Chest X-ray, PA view. Patient: 18 years old, sex F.
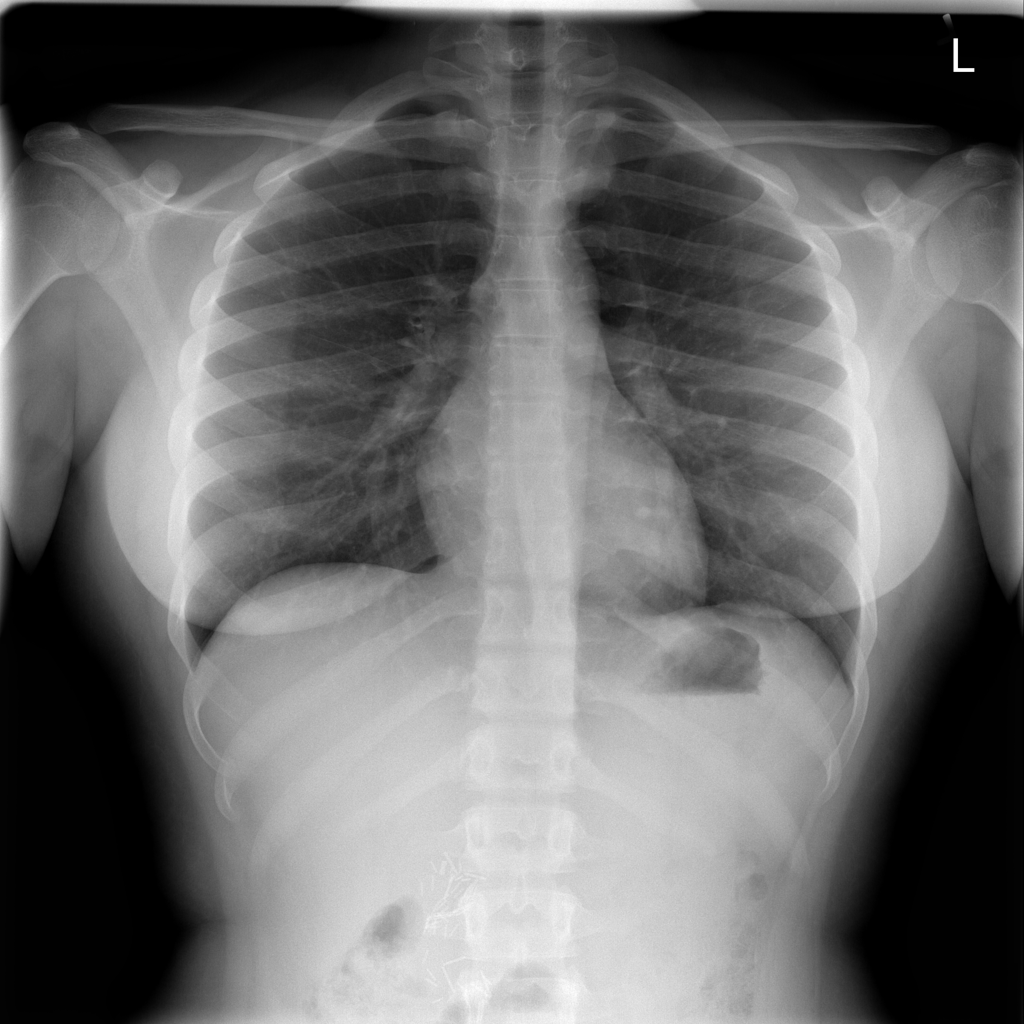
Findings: No Finding